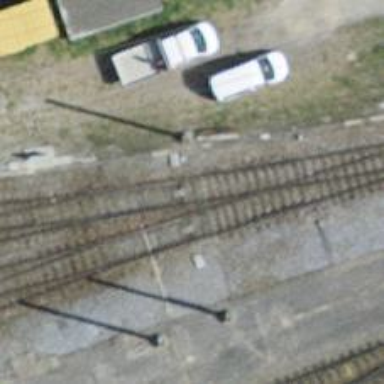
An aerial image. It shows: Railway switch.